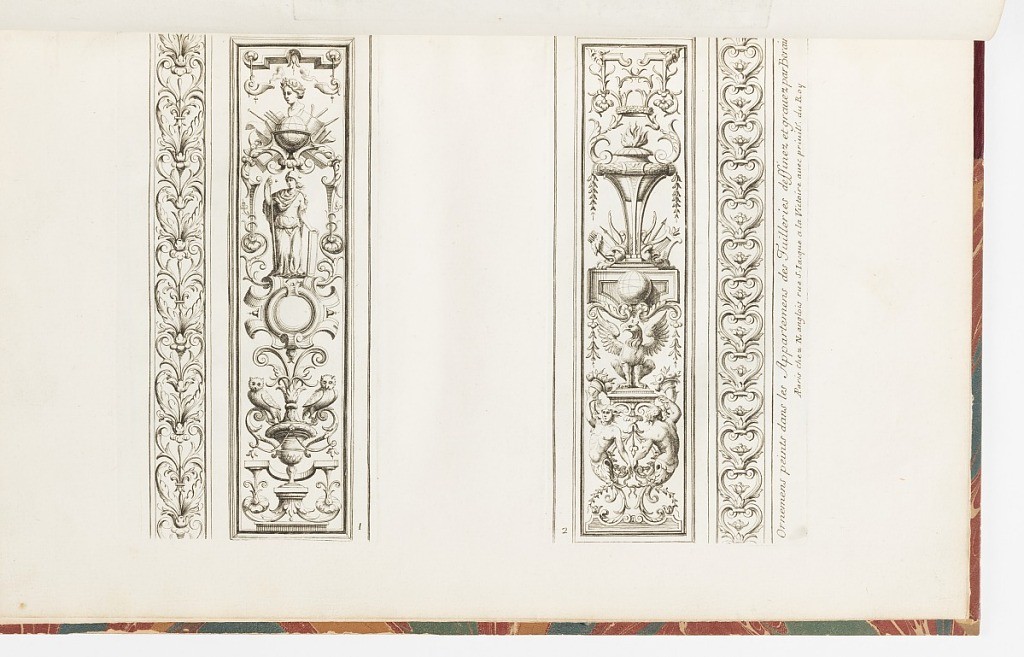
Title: Ornament and Panel Designs
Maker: Jean Bérain, the elder, French, 1640 – 1711
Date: ca.1670–ca.1700
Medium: Etching and engraving on laid paper
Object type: Print
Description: Two plates of vertical ornament designs featuring arabesques and grotesques motifs printed on a single page. Plate 2 includes the title of the suite of prints and the address. The designs feature mythological creatures, animals, trophies, globes, cartouches, owls, cornucopias, strapwork, terminal figures, scrolling foliage, rosettes, acanthus leaves, c-scrolls, and fleurons. The two outer designs are running patterns featuring scrolling foliage, c-scrolls, fleurs-de-lys, and fleurons. The plates are numbered.